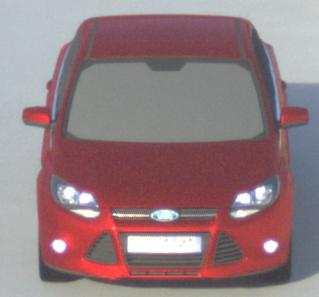
Make: Ford
Model: Focus 1.6 Ti-VCT
Detailed model: Focus (III)
Model produced from: 2011/09
Model produced until: 2014/09
Doors: 5
Color: red
Road condition: dry road
Daytime: morning or afternoon
Contrast: high contrast